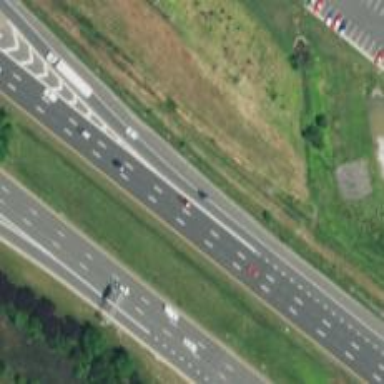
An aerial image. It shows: Asphalt motorway marked as expressway.